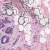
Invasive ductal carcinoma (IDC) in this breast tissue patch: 0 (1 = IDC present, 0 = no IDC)